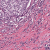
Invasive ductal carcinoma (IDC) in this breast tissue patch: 1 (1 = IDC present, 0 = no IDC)